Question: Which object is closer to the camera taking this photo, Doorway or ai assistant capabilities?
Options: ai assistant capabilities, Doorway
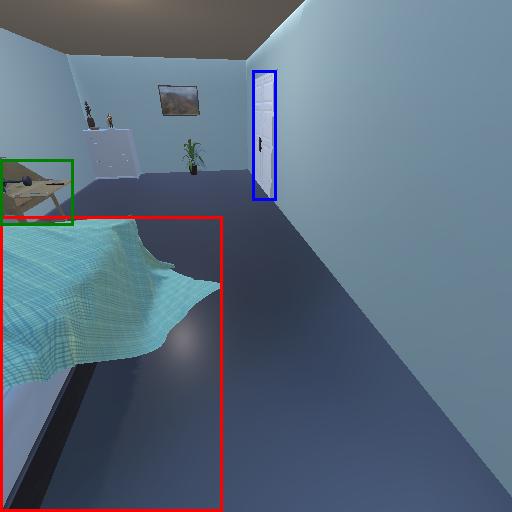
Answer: ai assistant capabilities